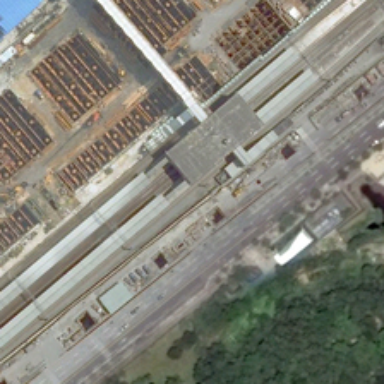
Some buildings and some green trees are in two sides of a railway station .